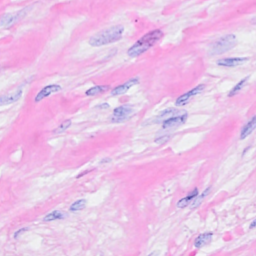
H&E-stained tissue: Breast